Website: lowes
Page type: receipt
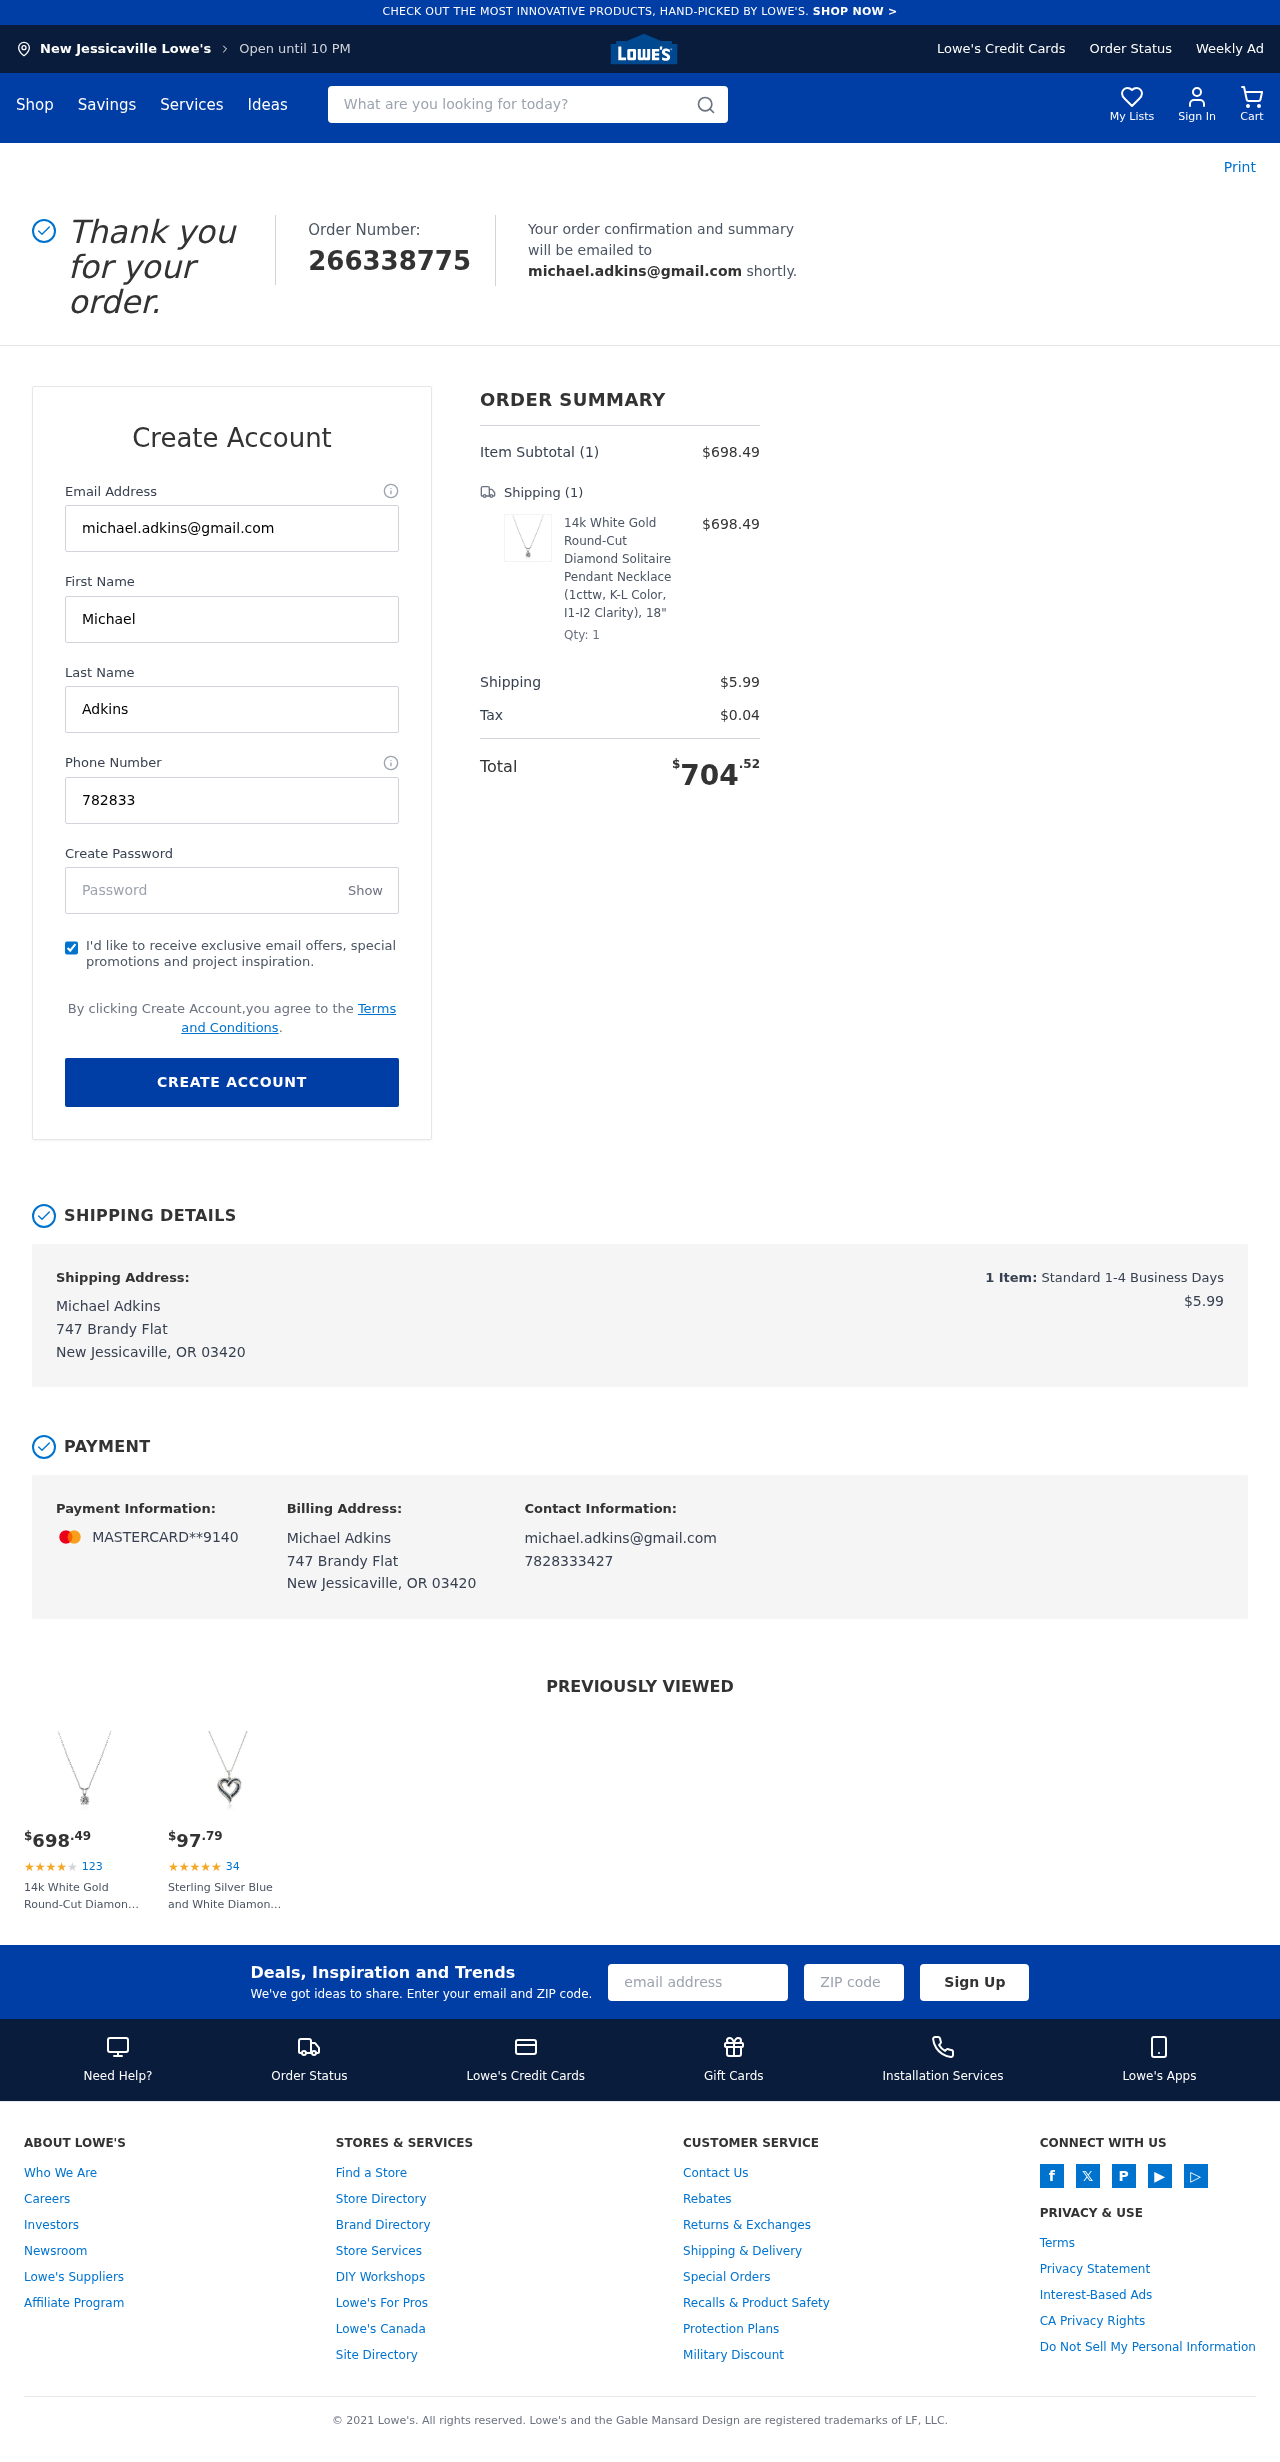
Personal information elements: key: PII_CARD_LAST4
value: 9140
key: PII_CARD_TYPE
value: MASTERCARD
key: PII_CITY
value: New Jessicaville
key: PII_EMAIL
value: michael.adkins@gmail.com
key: PII_FULLNAME
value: Michael Adkins
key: PII_PHONE
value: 7828333427
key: PII_STREET
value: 747 Brandy Flat
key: PII_FIRSTNAME
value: Michael
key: PII_LASTNAME
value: Adkins
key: PII_CITY_STATE_ZIP
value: New Jessicaville, OR 03420
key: PII_FULLNAME2
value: Michael Adkins
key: PII_FULLNAME3
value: Michael Adkins
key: PII_FIRSTNAME2
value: Michael
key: PII_FIRSTNAME3
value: Michael
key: PII_LASTNAME2
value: Adkins
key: PII_LASTNAME3
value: Adkins
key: PII_FIRSTNAME_DERIVED
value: Michael
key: PII_LASTNAME_DERIVED
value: Adkins
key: PII_FULLNAME_DERIVED
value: Michael Adkins
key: PII_NAME_FULL_DERIVED
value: Michael Adkins
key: PII_POSTCODE
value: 03420
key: PII_STATE_ABBR
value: OR
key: PII_POSTCODE_FULL
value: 03420
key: PII_CITY_STATE
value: New Jessicaville, OR
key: PII_POSTCODE_NUMERIC
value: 3420
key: PII_EMAIL2
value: michael.adkins@gmail.com
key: PII_EMAIL3
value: michael.adkins@gmail.com
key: PII_PHONE_LINE
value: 3427
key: PII_PHONE_SUFFIX
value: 3427
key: PII_PHONE2
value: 7828333427
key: PII_PHONE3
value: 7828333427
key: PII_PHONE_NUMERIC
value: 7828333427
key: PII_PHONE_LINE_NUMERIC
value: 3427
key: PII_PHONE_SUFFIX_NUMERIC
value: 3427
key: PII_PHONE2_NUMERIC
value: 7828333427
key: PII_PHONE3_NUMERIC
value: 7828333427
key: PII_PHONE_DIGITS
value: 7828333427
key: PII_PHONE_LAST4
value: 3427
Product elements: key: PRODUCT1_NAME
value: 14k White Gold Round-Cut Diamond Solitaire Pendant Necklace (1cttw, K-L Color, I1-I2 Clarity), 18"
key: PRODUCT1_PRICE
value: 698.49
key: PRODUCT1_QUANTITY
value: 1
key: PRODUCT2_NAME
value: Sterling Silver Blue and White Diamond Heart Pendant Necklace (1/2 cttw), 18"
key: PRODUCT2_NUM_RATINGS
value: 34
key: PRODUCT2_PRICE
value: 97.79
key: PRODUCT1_PRICE2
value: $698.49
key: PRODUCT1_RATING2
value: ★
★
★
★
★
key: PRODUCT1_NUM_RATINGS2
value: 123
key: PRODUCT1_NAME2
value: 14k White Gold Round-Cut Diamond Solitaire Pendant Necklace (1cttw, K-L Color, I1-I2 Clarity), 18"
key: PRODUCT2_RATING
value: ★
★
★
★
★
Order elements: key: ORDER_ID
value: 266338775
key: ORDER_NUM_ITEMS
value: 1
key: ORDER_SUBTOTAL
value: $698.49
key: ORDER_NUM_ITEMS2
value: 1
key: ORDER_SHIPPING_COST
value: $5.99
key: ORDER_TAX
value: $0.04
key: ORDER_TOTAL
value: $704.52
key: ORDER_NUM_ITEMS3
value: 1
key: ORDER_SHIPPING_COST2
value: $5.99
Search elements: key: HEADER_SEARCH
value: What are you looking for today?